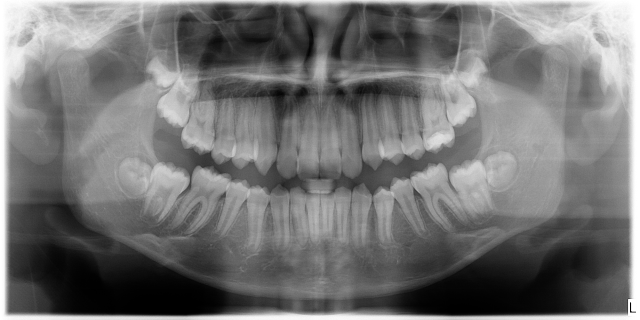
adult